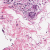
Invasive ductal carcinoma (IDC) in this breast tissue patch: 0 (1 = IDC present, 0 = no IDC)